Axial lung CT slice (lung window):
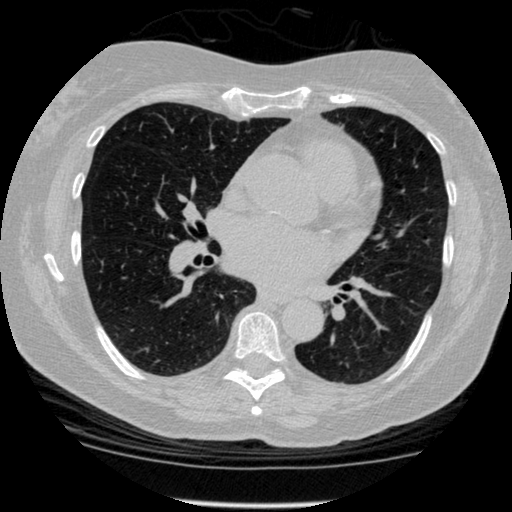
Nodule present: no